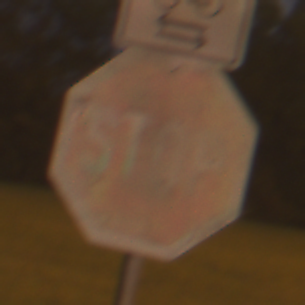
Verkehrszeichen: Stop
Zusatzzeichen oben: RichtungsangabeDurchPfeile9
Umgebung: Outdoor, Suburban
Tageszeit: Night
Wetter: PartlyCloudy
Licht: Artificial
Jahreszeit: NotSpecified
Kontrast: HighContrast